Question: I am formatting 'DateTime?' field like 'dd/MM/yyyy' and when I submit form it shows validation error.

I cannot get it why is it happens?
'''
[Display(Name = "Expected Ending Time")]
[DisplayFormat(ApplyFormatInEditMode = true, DataFormatString = "{0:dd/MM/yyyy}")]
public DateTime? ExpectedEndingTime { get; set; }
'''
'''
@Html.TextBoxFor(x => x.Requsition.ExpectedEndingTime, new { @class = "form-control dataPickerField", id = "ExpectedEndingTimeDataPicker", @readonly = true })
@Html.ValidationMessageFor(x => x.Requsition.ExpectedEndingTime)
<script>
$(function () {
$('#ExpectedEndingTimeDataPicker').datepicker({
format: 'dd/mm/yyyy',
autoclose: true
})
.on('changeDate', function (ev) {
// do things;
);
});
</script>
'''
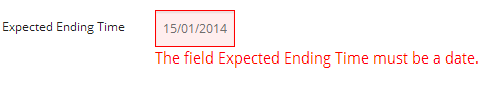
Answer: Nothing was useful for me guys....
So I added 1 extra field to the and will keep 'DateTime' like a 'String' in the format I need.
And for places I need 'DateTime' format I have another field.
'''
[Display(Name = "Expected Ending Time")]
[DisplayFormat(ApplyFormatInEditMode = true, DataFormatString = "{0:dd/MM/yyyy}")]
public DateTime? ExpectedEndingTime { get; set; }
[Required]
[Display(Name = "Expected Ending Time")]
[DisplayFormat(ApplyFormatInEditMode = true, DataFormatString = "{0:dd/MM/yyyy}")]
public string ExpectedEndingTimeAsString { get; set; }
'''